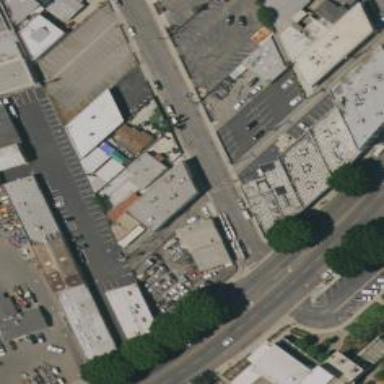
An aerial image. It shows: Alleyway designated as service road.